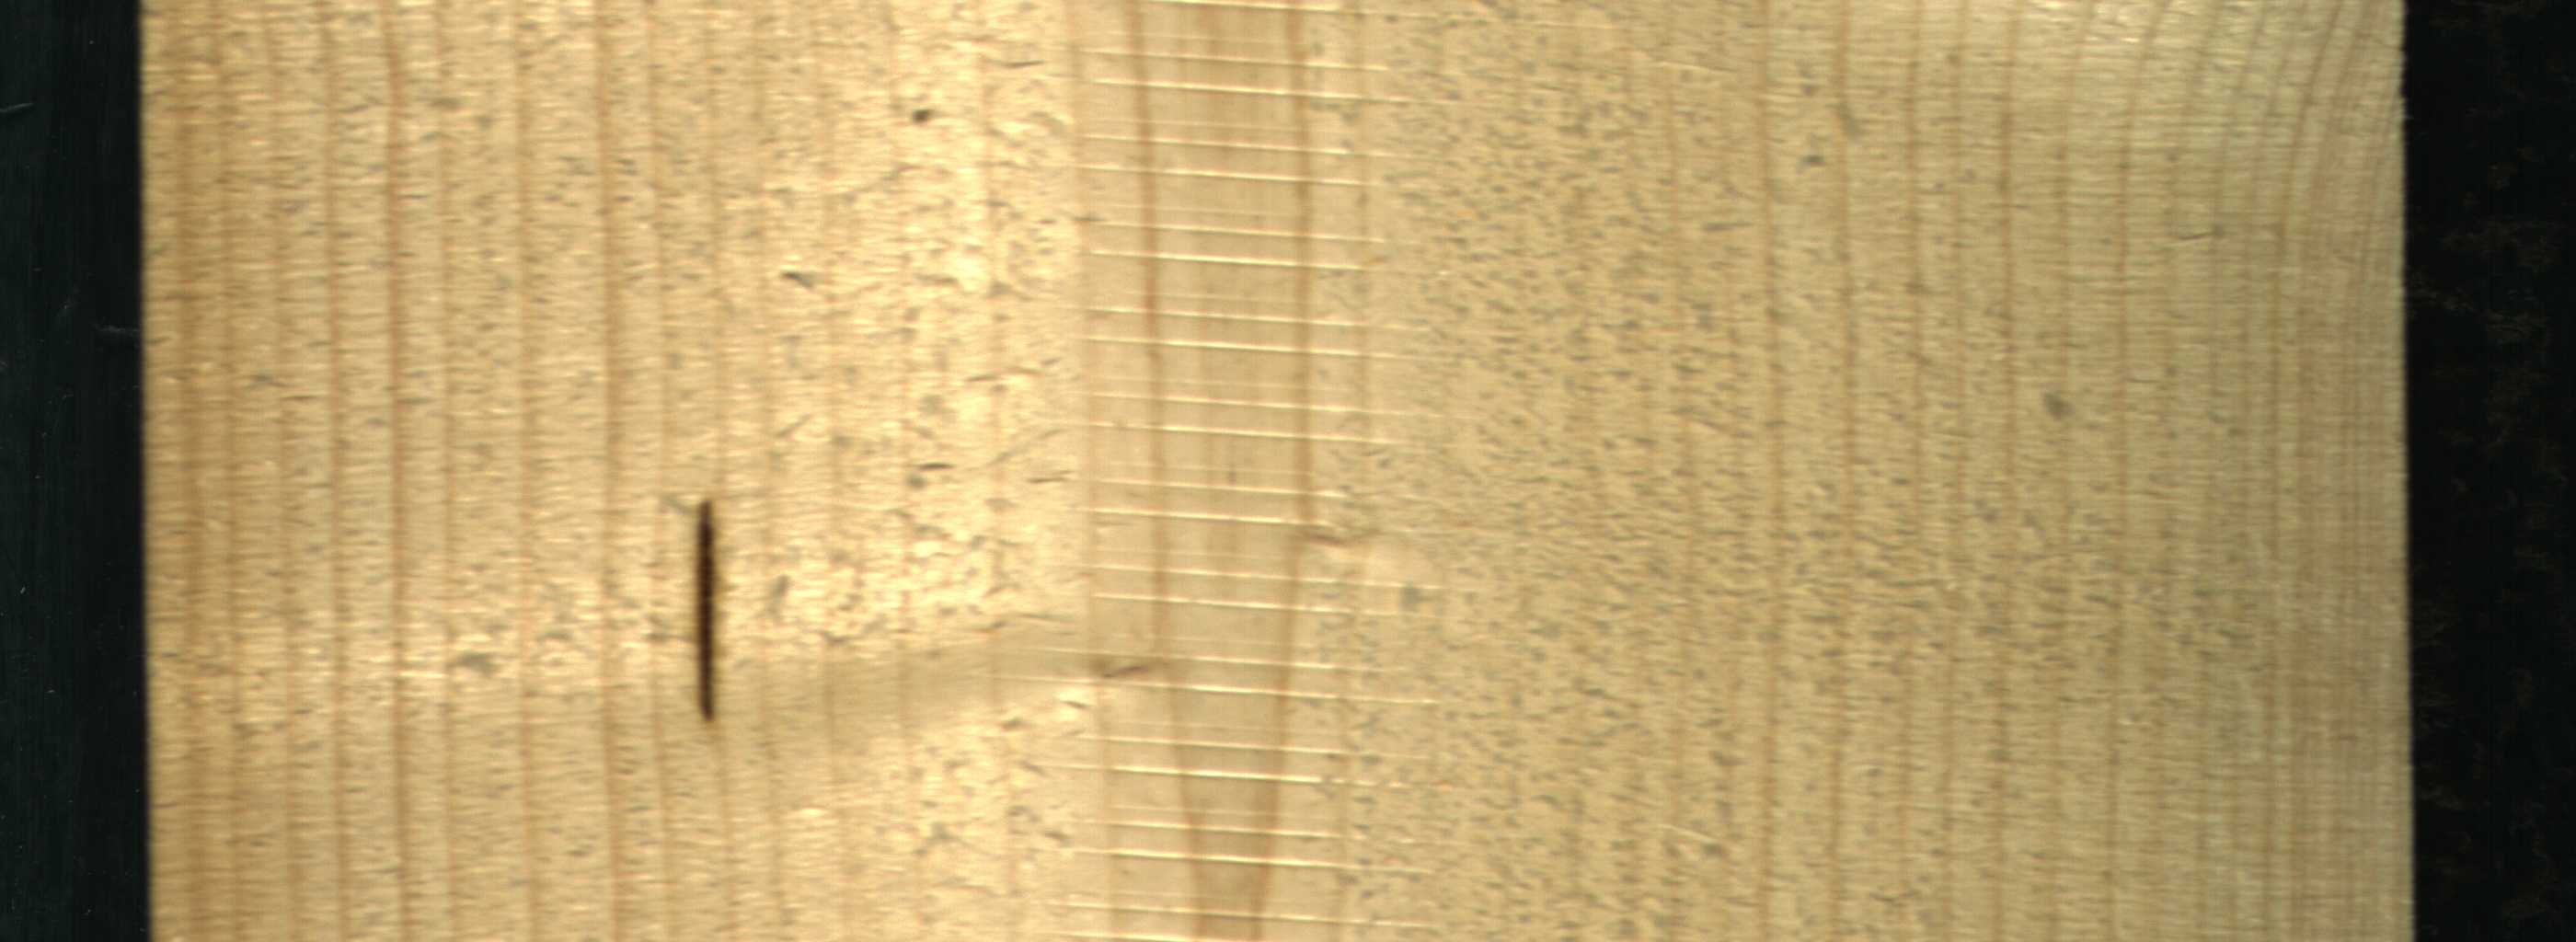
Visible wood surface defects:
resin